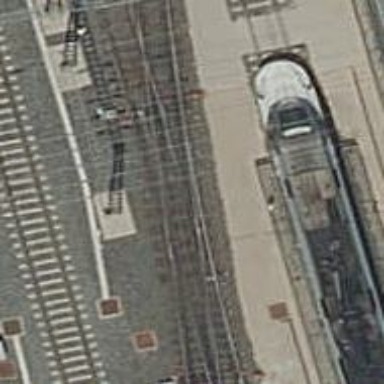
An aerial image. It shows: Rail yard with electrified contact lines for the trains.